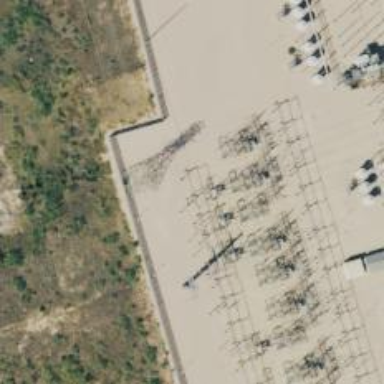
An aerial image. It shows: Power tower.